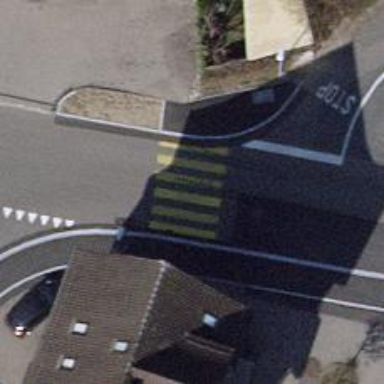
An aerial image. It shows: Uncontrolled zebra crossing on the road.